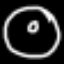
Label: donut